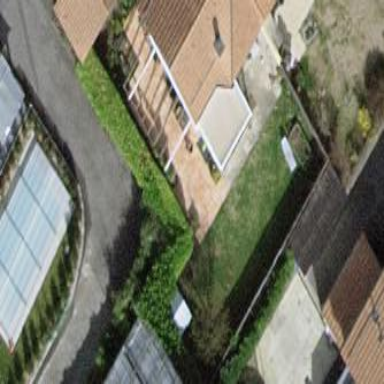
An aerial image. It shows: Garden enclosed by fence.